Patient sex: M
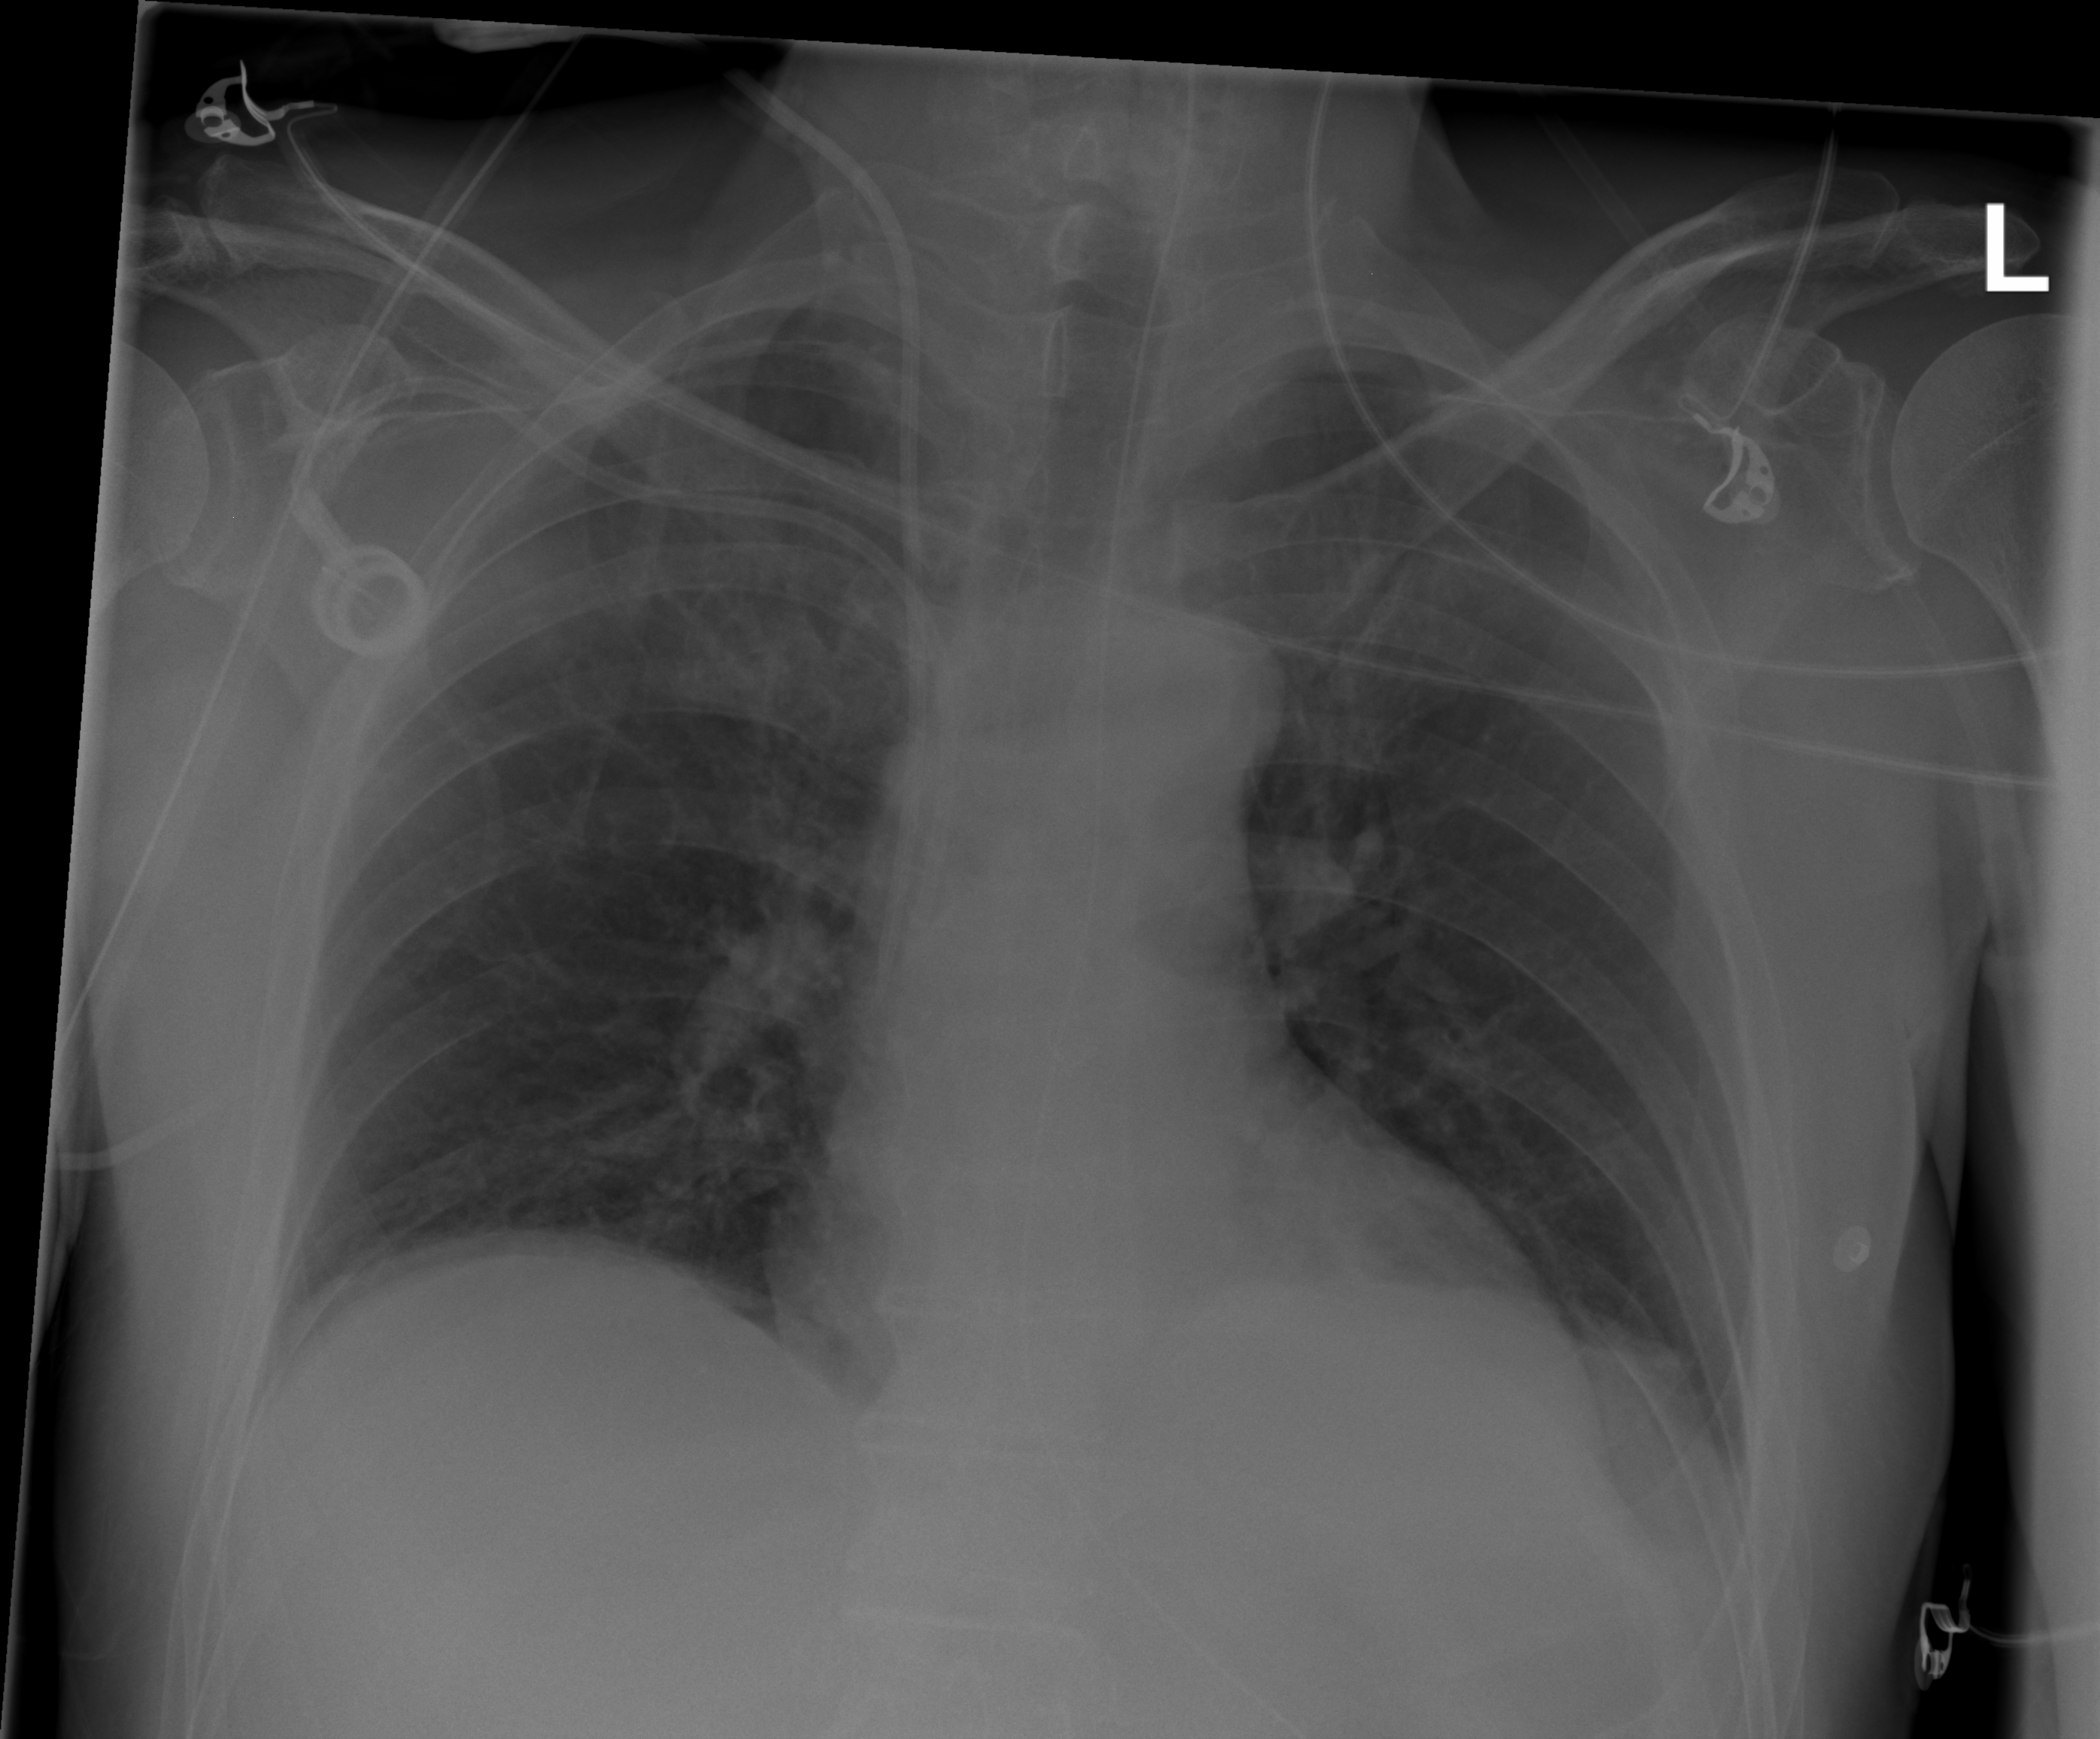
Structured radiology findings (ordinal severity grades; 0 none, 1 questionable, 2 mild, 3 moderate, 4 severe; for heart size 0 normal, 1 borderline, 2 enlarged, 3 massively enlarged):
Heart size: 1
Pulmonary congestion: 0
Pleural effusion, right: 0
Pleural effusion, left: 0
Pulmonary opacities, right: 1
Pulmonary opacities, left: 1
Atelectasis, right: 0
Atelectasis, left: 0